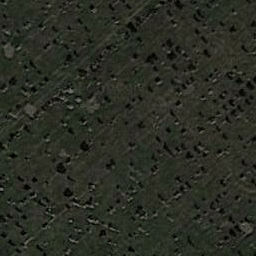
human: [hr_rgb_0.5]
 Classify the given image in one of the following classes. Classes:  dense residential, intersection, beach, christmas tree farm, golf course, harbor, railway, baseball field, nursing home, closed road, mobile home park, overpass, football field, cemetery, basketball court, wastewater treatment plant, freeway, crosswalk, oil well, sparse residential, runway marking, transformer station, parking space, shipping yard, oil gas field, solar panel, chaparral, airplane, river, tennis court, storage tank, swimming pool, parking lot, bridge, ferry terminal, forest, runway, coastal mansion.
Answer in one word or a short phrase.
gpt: cemetery